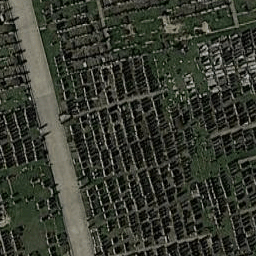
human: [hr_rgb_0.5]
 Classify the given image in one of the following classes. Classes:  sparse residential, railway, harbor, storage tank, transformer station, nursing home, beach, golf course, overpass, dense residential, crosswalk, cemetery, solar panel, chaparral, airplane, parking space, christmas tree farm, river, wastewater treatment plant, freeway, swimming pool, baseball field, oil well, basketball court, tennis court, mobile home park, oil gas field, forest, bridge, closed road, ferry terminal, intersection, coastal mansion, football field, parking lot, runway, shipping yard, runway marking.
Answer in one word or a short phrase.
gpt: cemetery